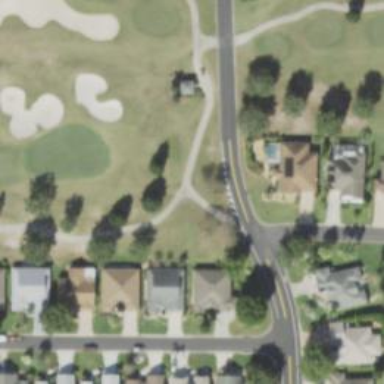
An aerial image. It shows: Path designated for golf carts.